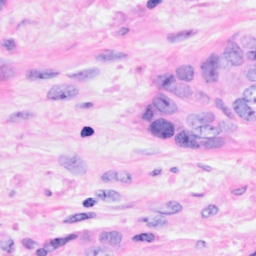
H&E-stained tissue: Breast